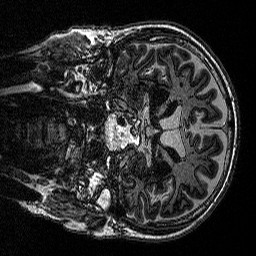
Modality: MP2RAGE
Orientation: coronal
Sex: male
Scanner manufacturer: siemens
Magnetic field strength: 3 T
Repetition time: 5 s
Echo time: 0.00292 s